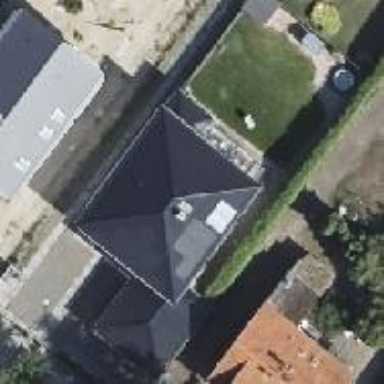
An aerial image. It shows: Simple and straightforward house.